Field crop: maize
Growth stage: 2
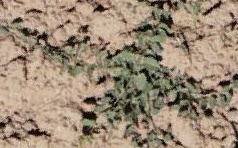
Species: convolvulus